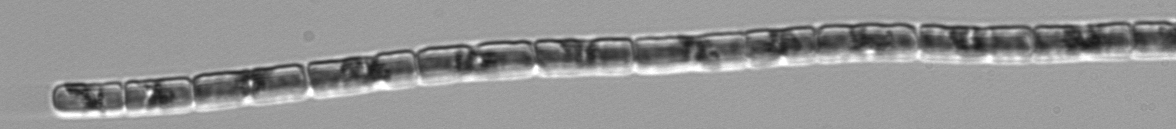
Label: Guinardia_delicatula